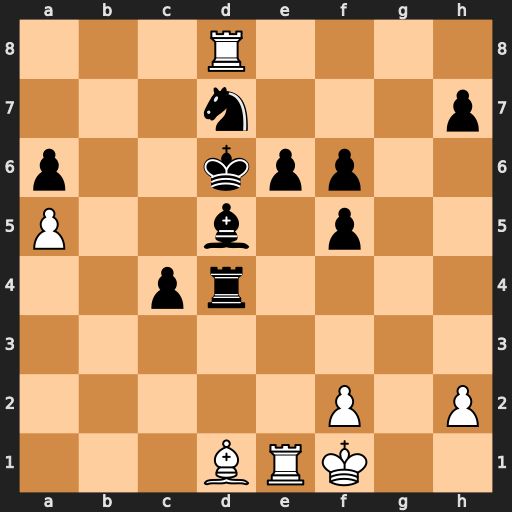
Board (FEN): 3R4/3n3p/p2kpp2/P2b1p2/2pr4/8/5P1P/3BRK2
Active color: w
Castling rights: -
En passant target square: -
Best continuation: Ba4 Bc6 Bxc6